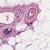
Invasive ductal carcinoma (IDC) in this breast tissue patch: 0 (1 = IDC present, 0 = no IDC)